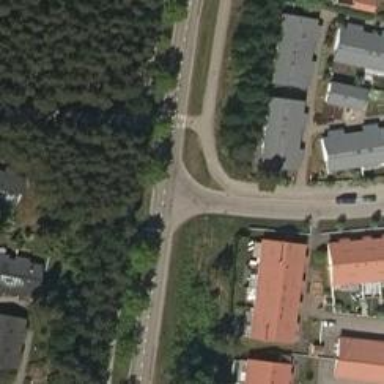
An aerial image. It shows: Asphalt cycleway.